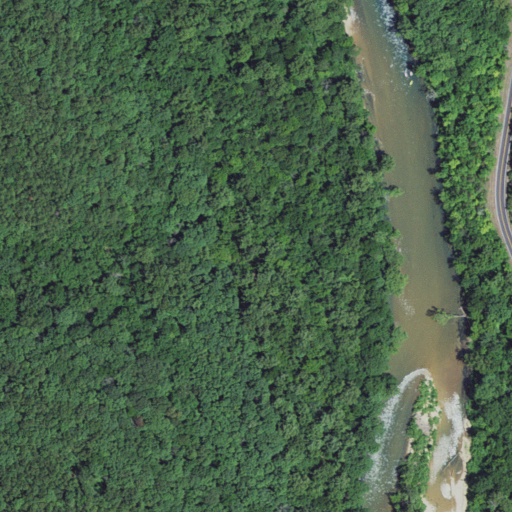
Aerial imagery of valley in Missouri named Wilhite Hollow containing deciduous forest, woody wetlands, open water, mixed forest, open development, evergreen forest, medium intensity development, and herbaceous wetlands